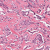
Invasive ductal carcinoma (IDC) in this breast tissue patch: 1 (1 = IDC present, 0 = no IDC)